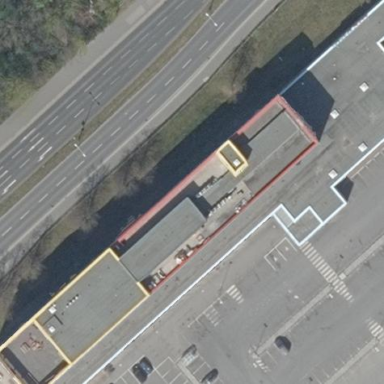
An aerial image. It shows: Hotel building with flat roof.